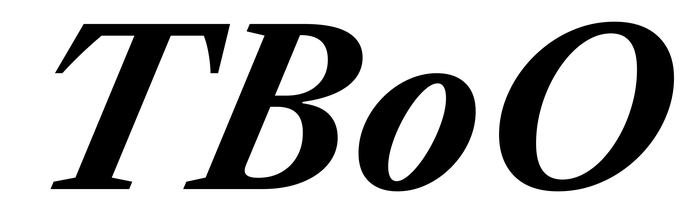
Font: LibreCaslonText-Italic_Bold_Italic